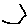
Label: hexagon